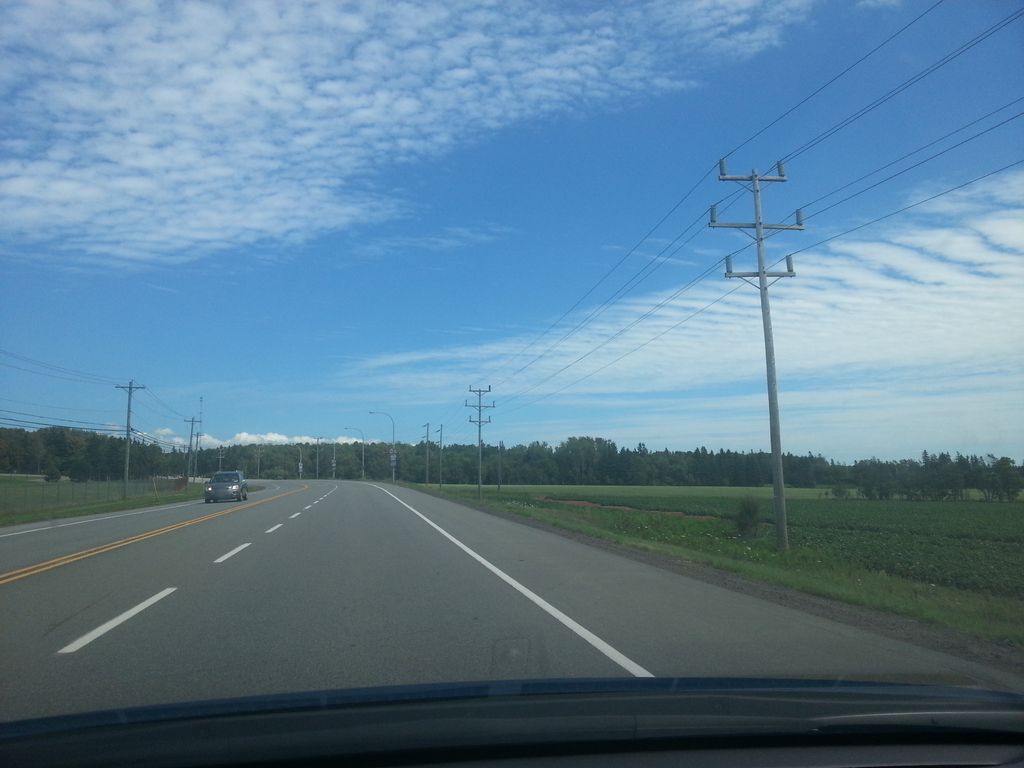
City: charlottetown